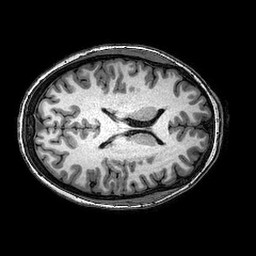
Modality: T1w
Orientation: axial
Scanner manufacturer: philips
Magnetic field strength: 3 T
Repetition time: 0.008315 s
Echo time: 0.00383 s